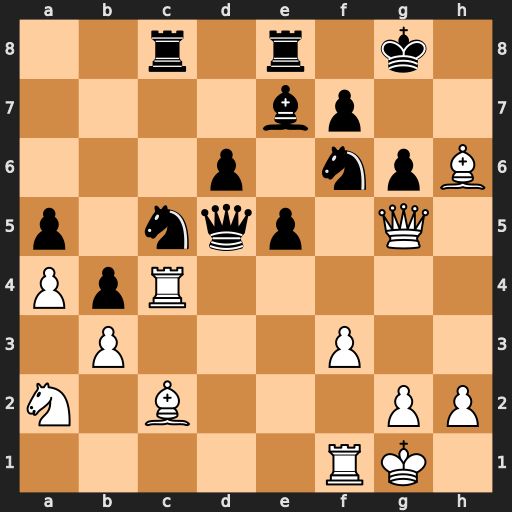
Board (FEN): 2r1r1k1/4bp2/3p1npB/p1nqp1Q1/PpR5/1P3P2/N1B3PP/5RK1
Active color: w
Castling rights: -
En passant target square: -
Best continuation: Bxg6 Ne6 Qg3 Rxc4 Be4+